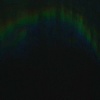
Label: space